Question: I am trying to write an web app. I have a function that is suppose to request a object and then use it to re/populate the website.
Here is the in Question :
'''
window.onload=LoadData("Home", {});
var _doc = {};
function LoadData(page, params) {
$.get(page, params, function ( data ) {
_doc = jQuery.parseJSON( data );
}
);
document.title = _doc.Title.Title;
};
'''
Here is the error gave:
'''
Uncaught TypeError: Cannot read property 'Title' of undefined
LoadDatahttp://127.0.0.1/:15
(anonymous function)
'''
This is what has me confused if I run the same statement in the console:
'''
document.title = _doc.Title.Title;
"Home"
'''
And it changes the title to Home
Here is proof that its not undefined:
'''
_doc
Object
Body: Object
Menus: Array[4]
0: Object
Menu: Object
1: Object
Menu: Object
2: Object
Menu: Object
3: Object
Menu: Object
Title: Object
Title: "Home"
User: Object
Name: "Username"
'''
And A screenshot as an overview:

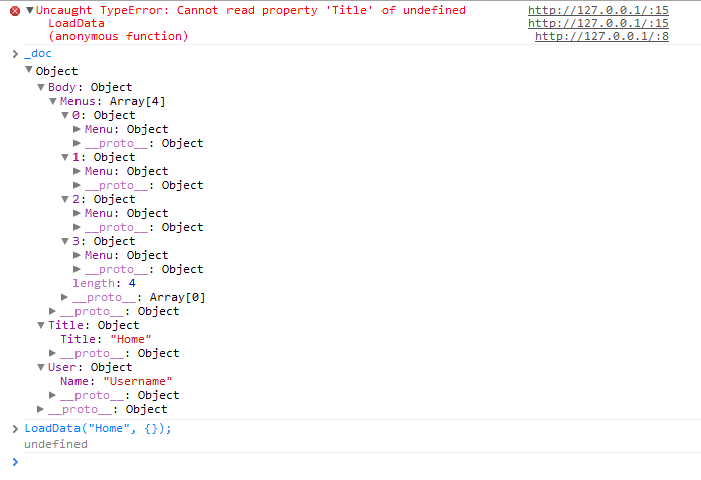
Answer: You can only access the 'data' from the AJAX request in the callback:
'''
window.onload=LoadData("Home", {});
var _doc = {};
function LoadData(page, params) {
$.get(page, params, function ( data ) {
_doc = jQuery.parseJSON( data );
document.title = _doc.Title.Title;
}
));
};
'''
AJAX requests ( JavaScript and XML) requests are asynchronous; the browser initiates the request, and wait for a response... instead the JavaScript execution is continued. , when the HTTP request for the AJAX request has completed, the callback you provided for the AJAX request is invoked, and has access to the data contained in the HTTP response.
In your situation, 'document.title = _doc.Title.Title;' is executed after the AJAX request is dispatched (i.e. before the mentioned above has occured); so the callback '_doc = jQuery.parseJSON( data );' has not fired yet, so '_doc' is still an empty object, so '_doc.Title' is undefined, and trying to retrieve 'Title' on the undefined '_doc.Title' is throwing the error.
Unrelated to your problem, but FYI, you might want to look at the <URL>.